Chest X-ray:
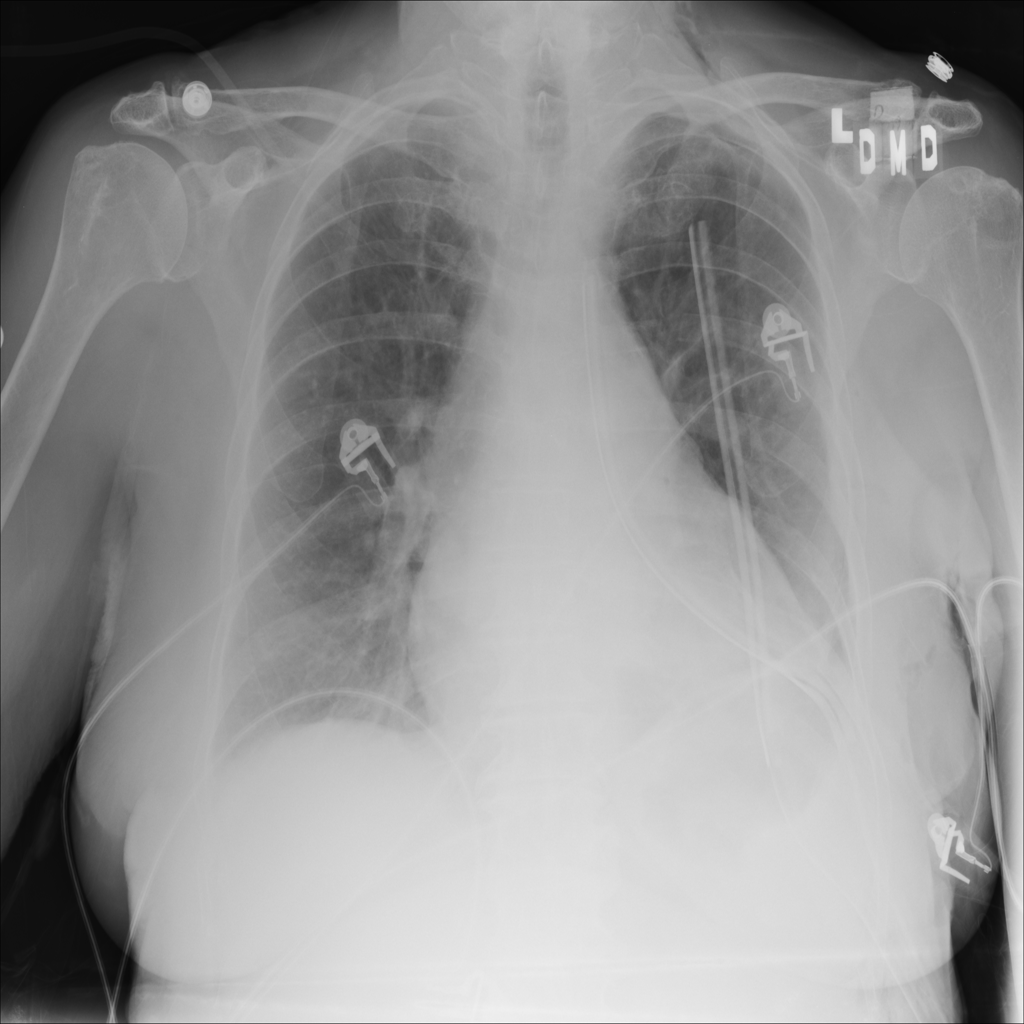
Findings: Cardiomegaly, Effusion
No abnormal finding: no